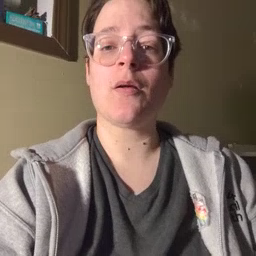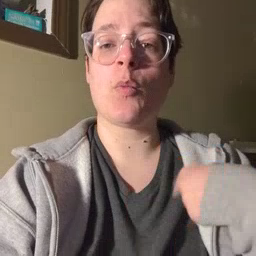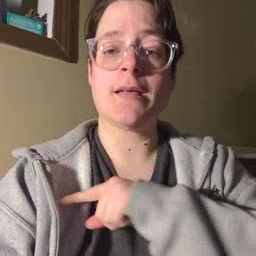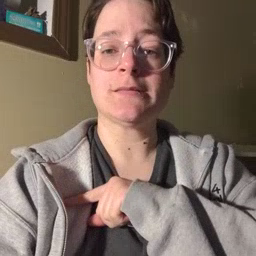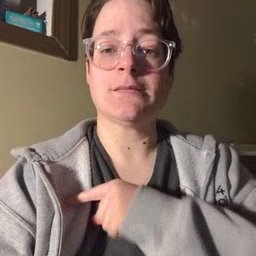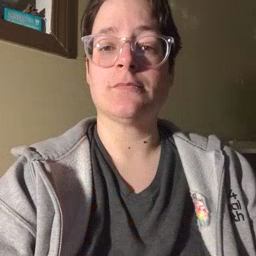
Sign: weus